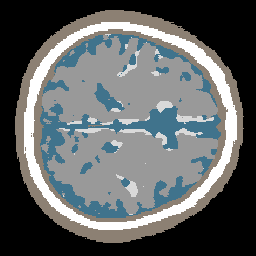
Label: no_lesion